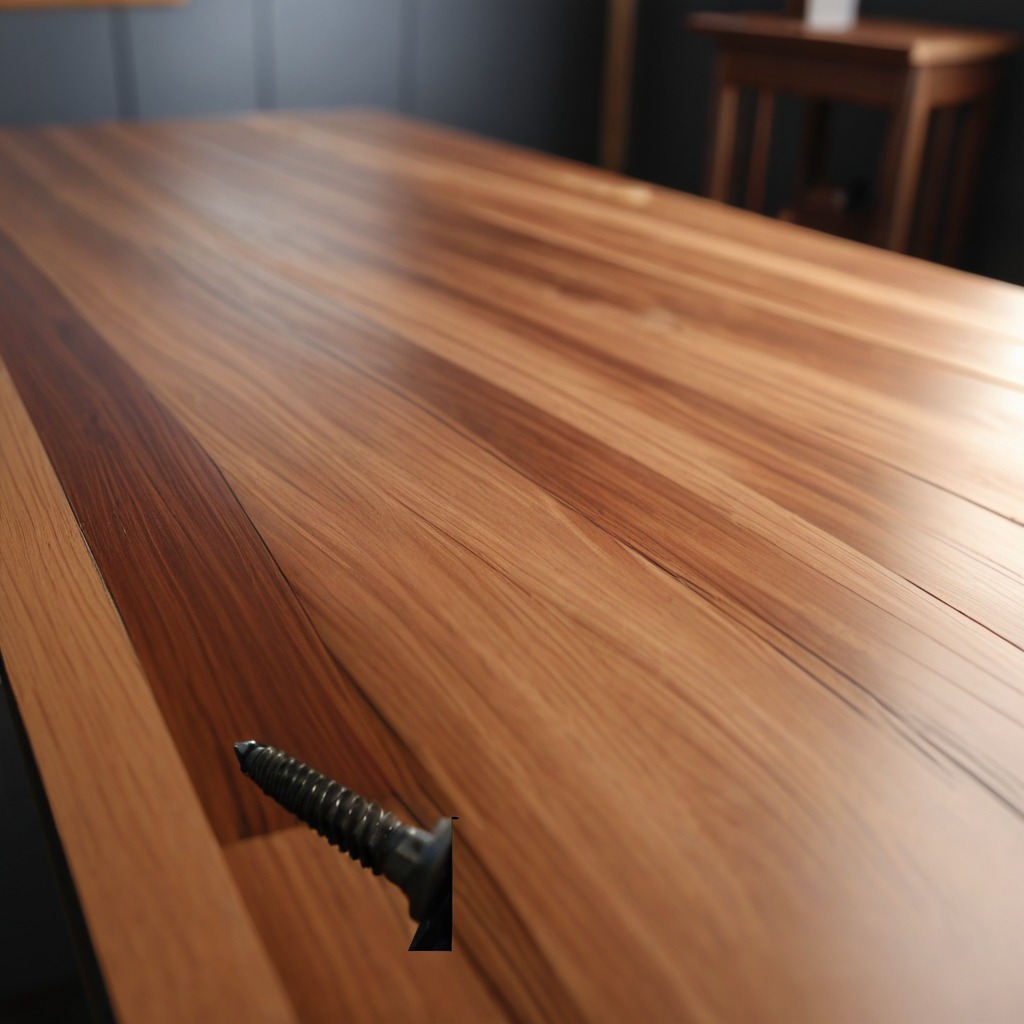
A metal screw lies on the wooden table.